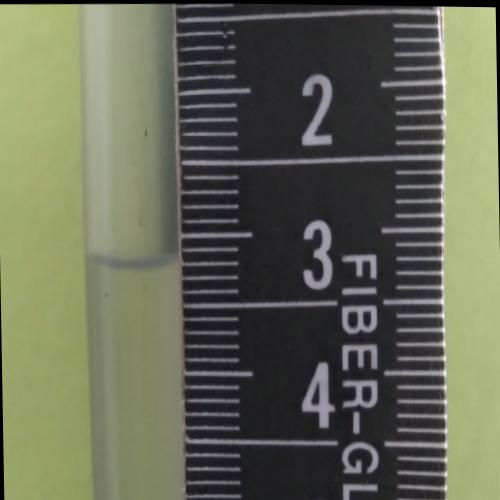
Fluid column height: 3.2 cm